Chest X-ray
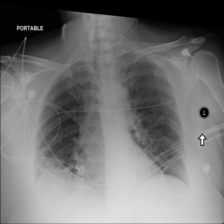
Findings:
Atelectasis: positive
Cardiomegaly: negative
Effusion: positive
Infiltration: positive
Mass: negative
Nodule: negative
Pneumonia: negative
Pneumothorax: negative
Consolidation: negative
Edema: negative
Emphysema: negative
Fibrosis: negative
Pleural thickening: negative
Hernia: negative